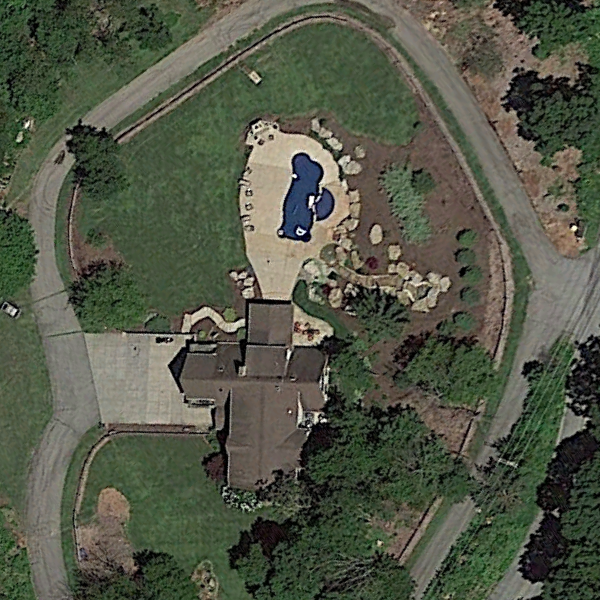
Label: SparseResidential